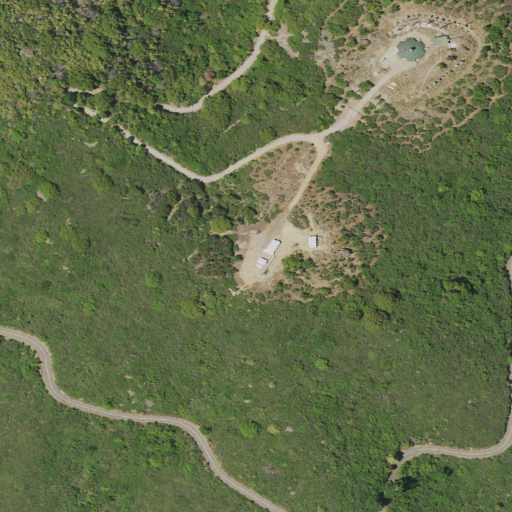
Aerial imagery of mountain in California named Middle Peak containing evergreen forest, mixed forest, deciduous forest, open development, shrub, and low intensity development